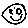
Label: smiley face